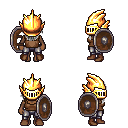
a pixel art fantasy rpg character, female body template, human, dark skin, brown pirate shirt, metal pants, gray long hairstyle, gold helm, brown shoes, shield, four views (front, back, left, right), 2x2 character sprite sheet, small pixel art, hard edges, no anti-aliasing